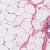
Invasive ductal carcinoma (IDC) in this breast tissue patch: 0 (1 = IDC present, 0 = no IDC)